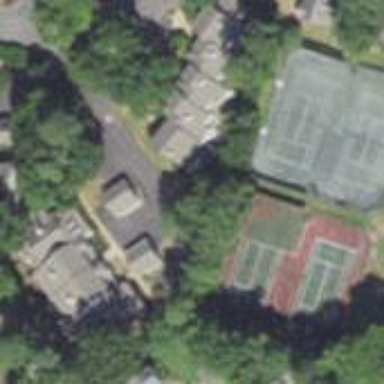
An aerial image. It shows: Tennis court on pitch designated for leisure land.